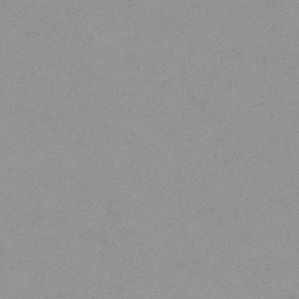
Label: frost